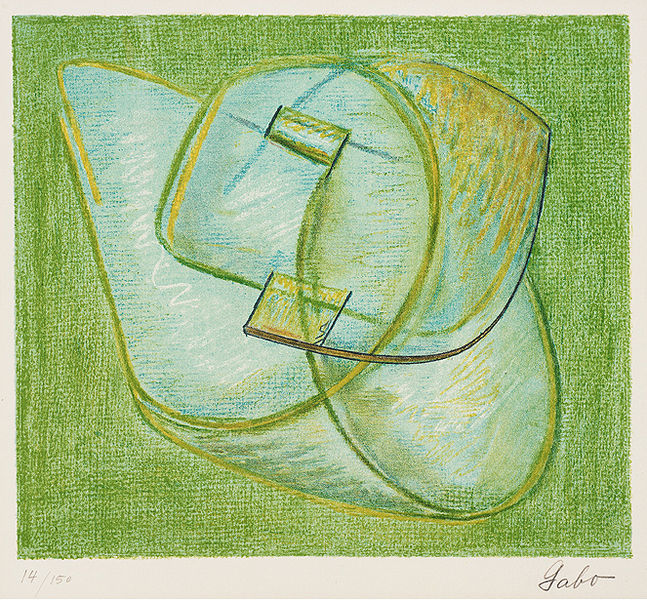
Titel: Composition in Green and Blue
Künstler: Naum Gabo
Standort: Amherst (Massachusetts, USA)
Institution: Mead Art Museum, Amherst College
Schlagwörter: blue, oil, white, black, face, green, hair, modern, nose, painting, yellow, pattern, picture, print, brown, vase, background, orange, eyes, drawing, paper, color, line, sketch, glass, abstract, reading, leaves, design, rectangle, square, art, colorful, signature, pastel, shoe, geometric, pencil, circle, circles, eye, form, lines, shapes, foreground, book, figure, leaf, chalk, shading, crayon, picasso, canvas, colour, minimal, paint, simple, tan, light blue, modern art, swag, dali, shape, curves, s, curve, number, gabo, minimalist, name, fold, cake, wax, 14/150, rare, mobius, jabo, galo